Question: The picture shows the balloon popping problem. You need to pop all the balloons in a certain order. The reward for a popped balloon is the product of itself and the values on the left and right balloons. If there is no balloon on the left or right, multiply the value of the balloon on the left or right by 1. You need only find the total maximum reward. Give me the number.
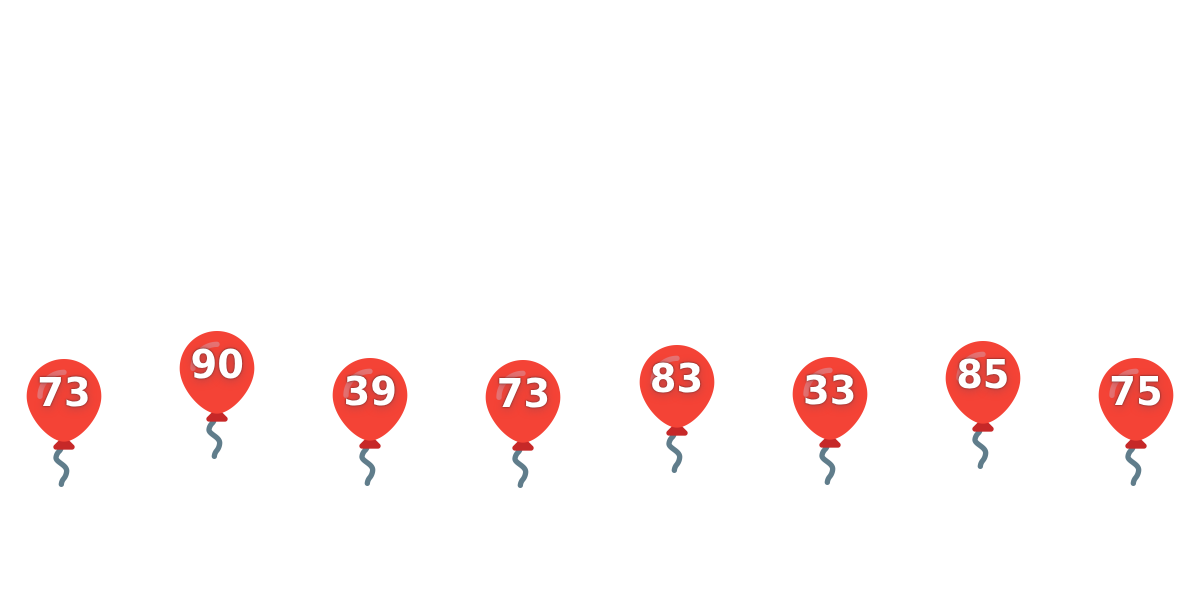
Answer: 2741355